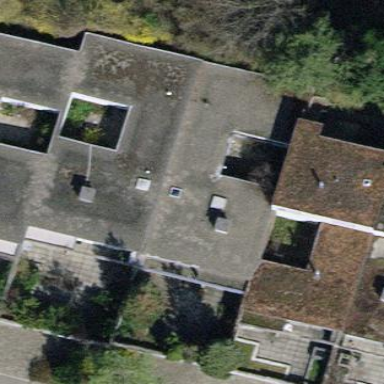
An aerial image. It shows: Terrace building.